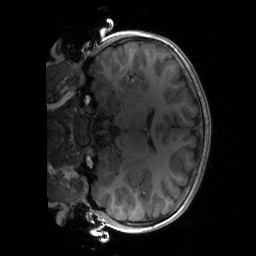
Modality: T1w
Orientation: coronal
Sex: male
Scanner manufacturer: siemens
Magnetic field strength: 3 T
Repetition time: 1.9 s
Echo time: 0.00243 s